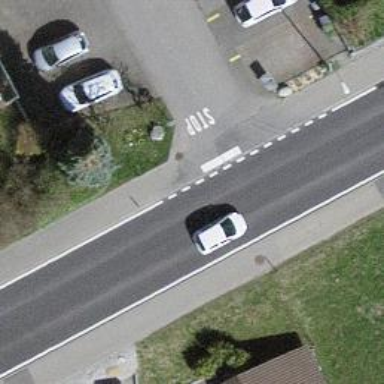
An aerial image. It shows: Unmarked road crossing.